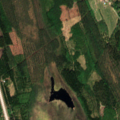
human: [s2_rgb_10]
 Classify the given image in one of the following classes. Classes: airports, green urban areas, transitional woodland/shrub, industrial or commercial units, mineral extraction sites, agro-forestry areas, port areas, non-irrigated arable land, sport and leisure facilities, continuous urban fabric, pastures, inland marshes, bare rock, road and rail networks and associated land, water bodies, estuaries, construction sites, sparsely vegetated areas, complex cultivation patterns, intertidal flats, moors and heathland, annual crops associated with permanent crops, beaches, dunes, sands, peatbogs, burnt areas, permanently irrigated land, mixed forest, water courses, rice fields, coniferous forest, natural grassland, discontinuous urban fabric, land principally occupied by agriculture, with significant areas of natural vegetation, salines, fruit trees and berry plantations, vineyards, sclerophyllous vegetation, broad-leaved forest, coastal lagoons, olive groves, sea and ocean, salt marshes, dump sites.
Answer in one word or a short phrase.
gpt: non-irrigated arable land, coniferous forest, mixed forest, peatbogs, water bodies